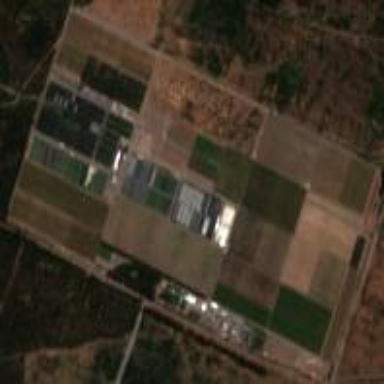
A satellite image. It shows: Plant nursery specializing in trees.